Field crop: tomato
Growth stage: 1
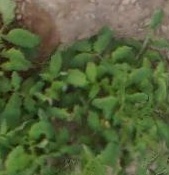
Species: tomato